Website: macys
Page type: customer-info-address
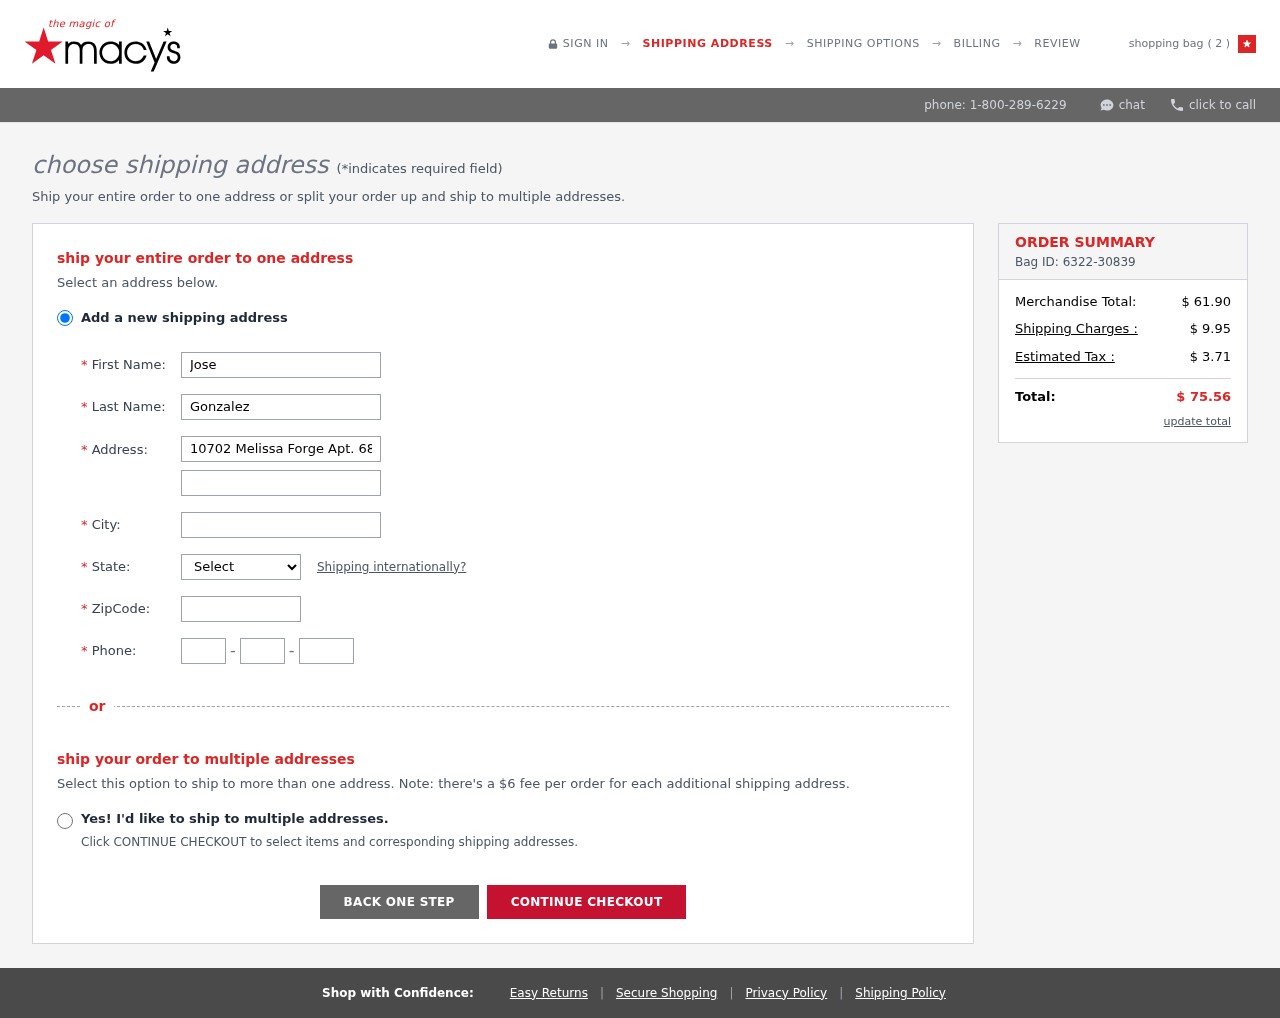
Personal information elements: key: PII_CITY
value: Lorimouth
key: PII_FIRSTNAME
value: Jose
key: PII_LASTNAME
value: Gonzalez
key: PII_PHONE_AREA
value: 416
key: PII_PHONE_PREFIX
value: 820
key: PII_PHONE_SUFFIX
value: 3551
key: PII_POSTCODE
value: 08089
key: PII_STATE_ABBR
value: NJ
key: PII_STREET
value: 10702 Melissa Forge Apt. 688
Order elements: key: ORDER_NUM_ITEMS
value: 2
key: ORDER_ID
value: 6322-30839
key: ORDER_SUBTOTAL
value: $ 61.90
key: ORDER_SHIPPING_COST
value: $ 9.95
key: ORDER_TAX
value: $ 3.71
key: ORDER_TOTAL
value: $ 75.56